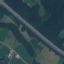
Land use / land cover class: Highway